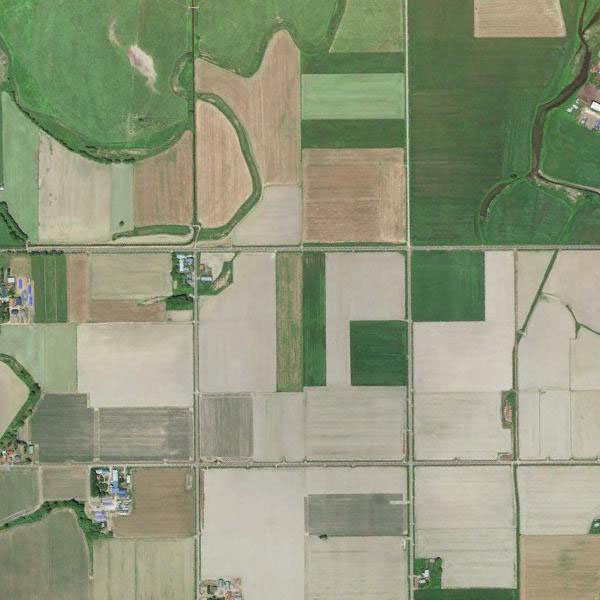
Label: Farmland